Field crop: tomato
Growth stage: 1
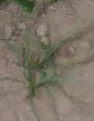
Species: cyperus